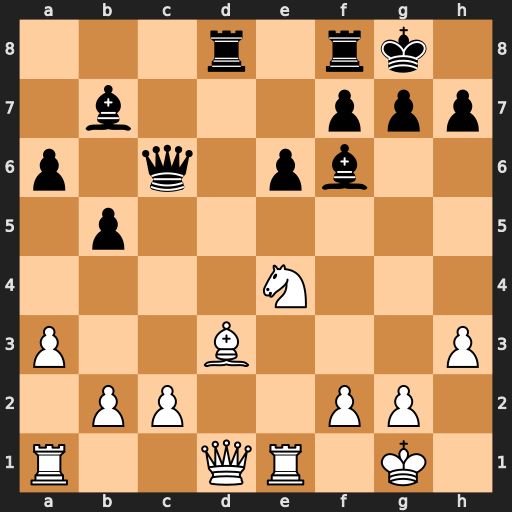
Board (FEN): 3r1rk1/1b3ppp/p1q1pb2/1p6/4N3/P2B3P/1PP2PP1/R2QR1K1
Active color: w
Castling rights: -
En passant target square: -
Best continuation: Nxf6+ gxf6 Qg4+ Kh8 Be4 Qxe4 Rxe4